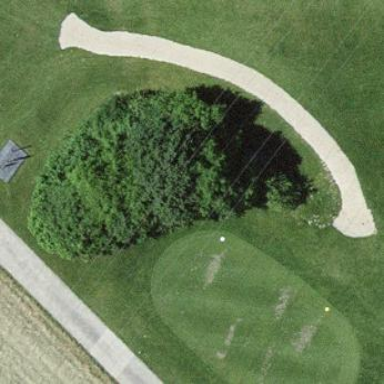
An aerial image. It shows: Grass area designated as golf tee.